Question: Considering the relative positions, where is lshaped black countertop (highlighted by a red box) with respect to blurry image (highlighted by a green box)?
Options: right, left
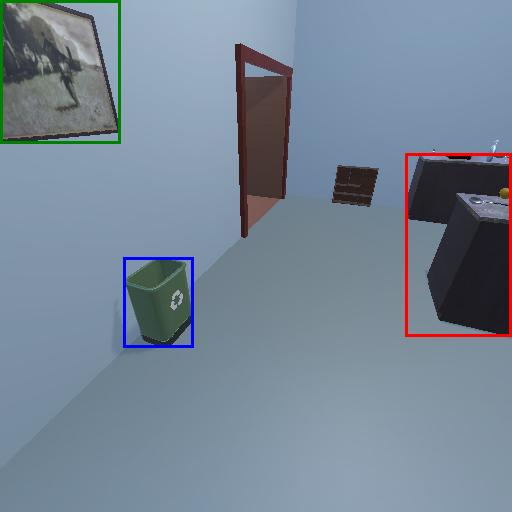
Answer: right